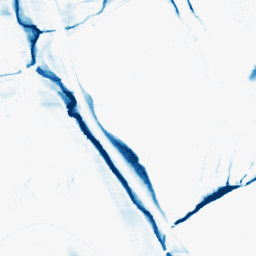
Category: morphological
Decomposition family: morphological_ellipse
Decomposition parameters: operation: closing
width: 5
height: 30
Upsampling method: quadratic
Upsampling parameters: scale: 2
Upsampling scale: 2